Question: Count the number of objects in the diagram.
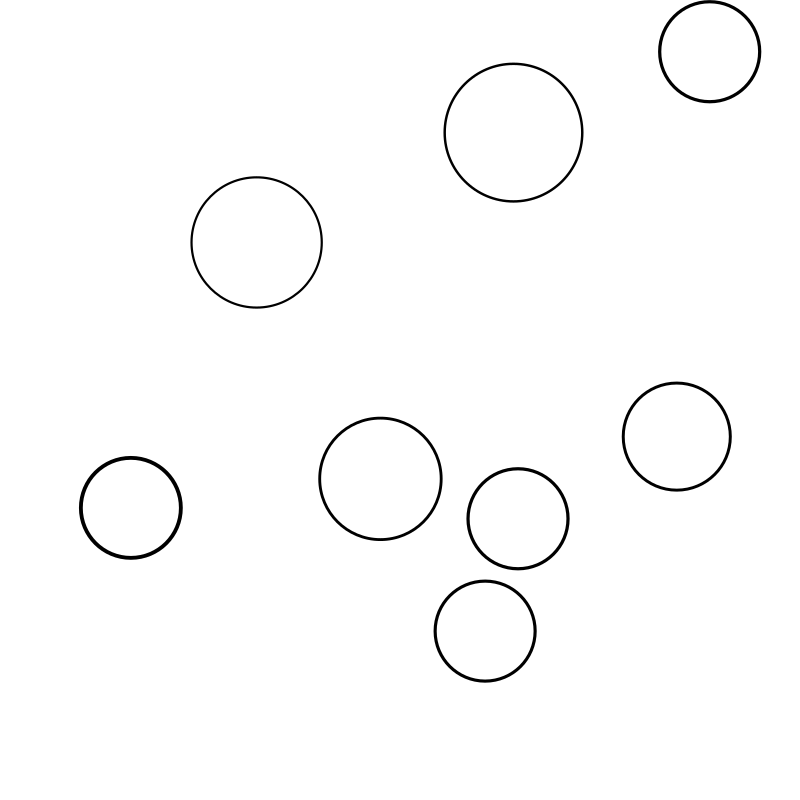
Answer: 8